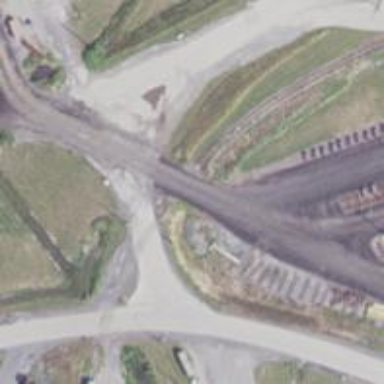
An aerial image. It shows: Railway level crossing.